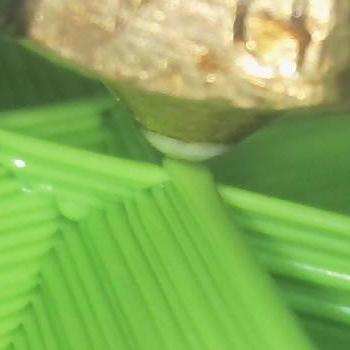
Flow rate: 178%